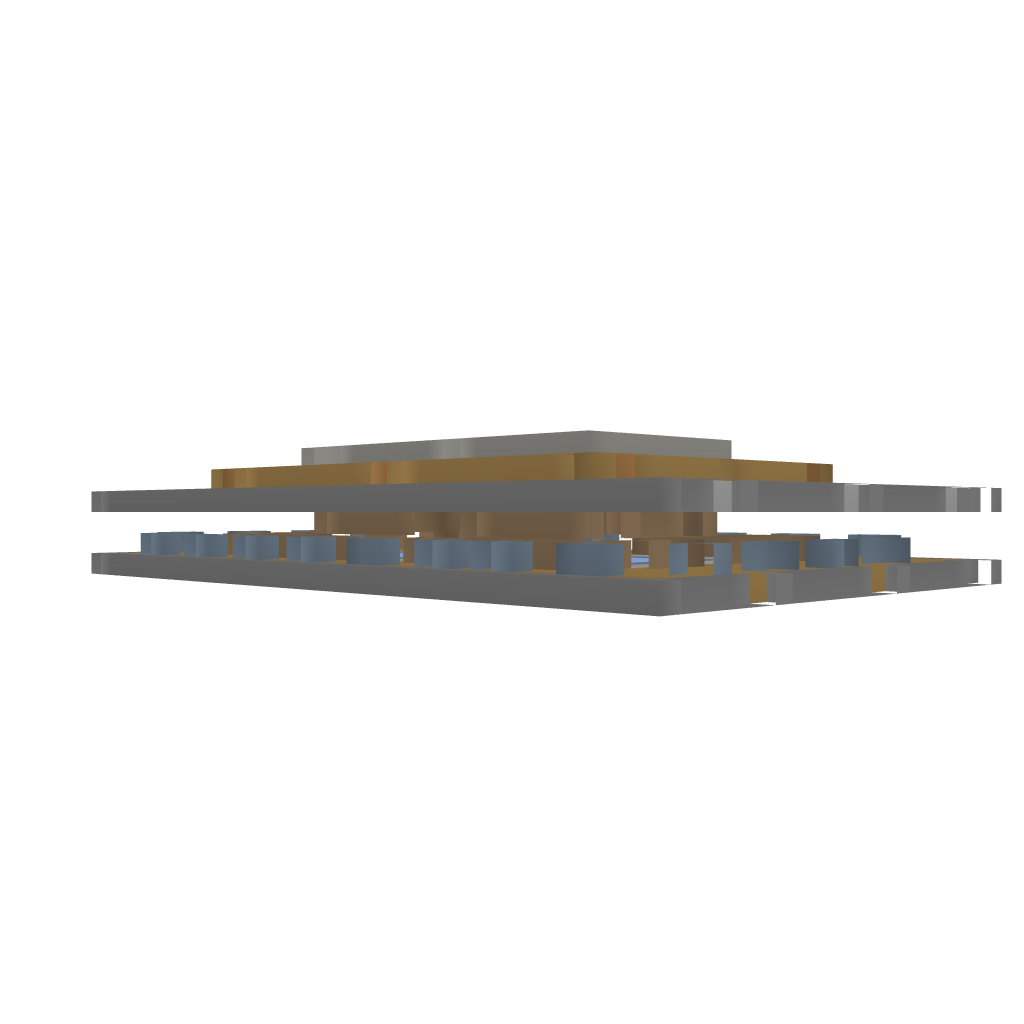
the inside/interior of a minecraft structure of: Ice Skating Rink